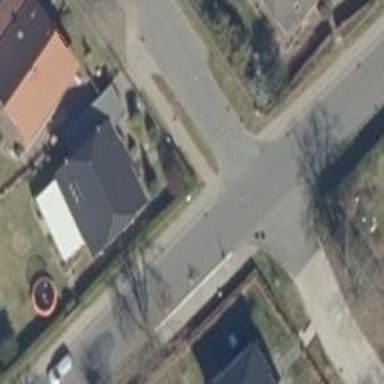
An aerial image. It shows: Residential road with asphalt surface. Sidewalk is present on the left side.